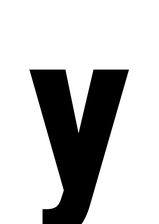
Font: Roboto_Condensed_ExtraBold